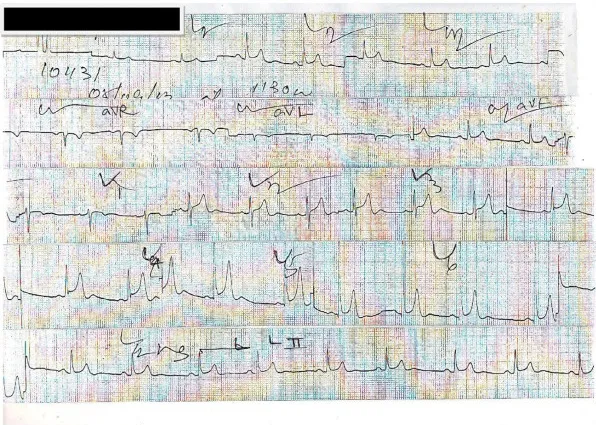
Ventricular trigeminy. Sinus rhythm and normal ventricular complexes once ventricular trigeminy resolved.
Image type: electrography (ekg)